Field crop: tomato
Growth stage: 2
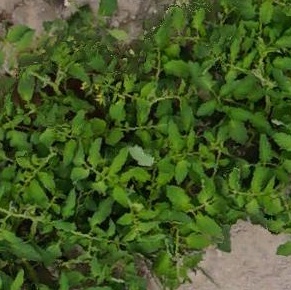
Species: tomato